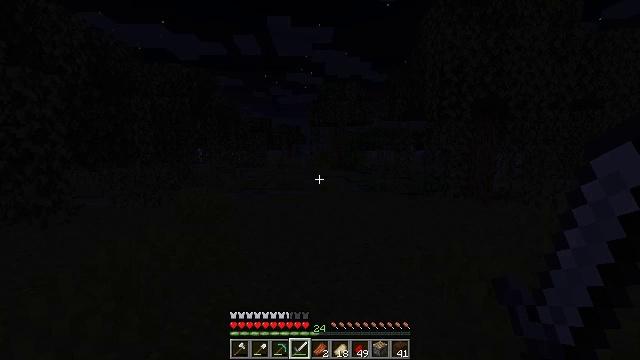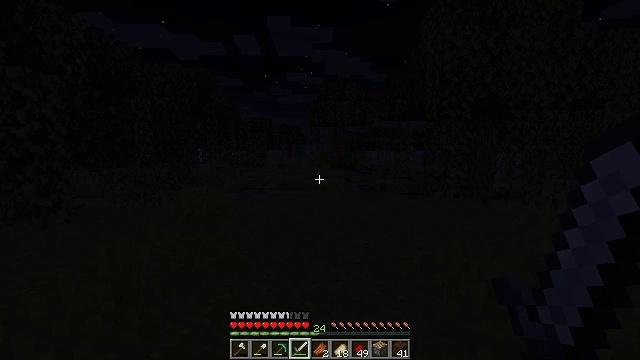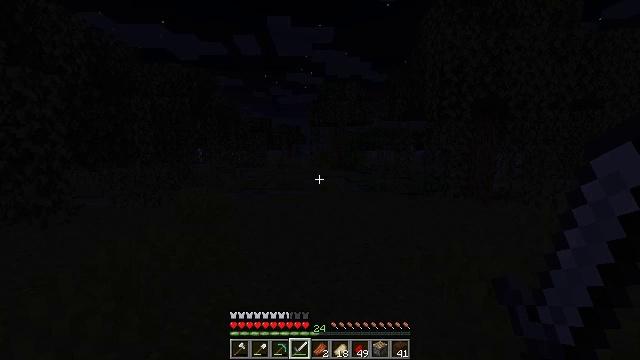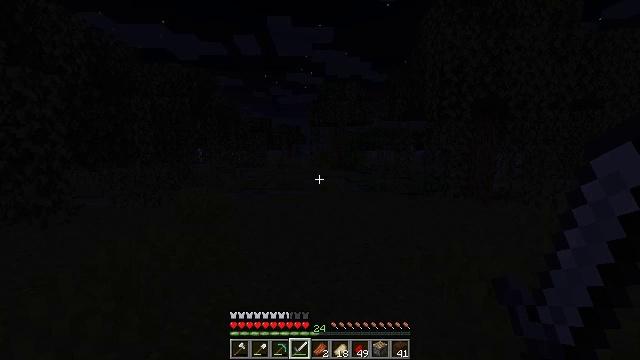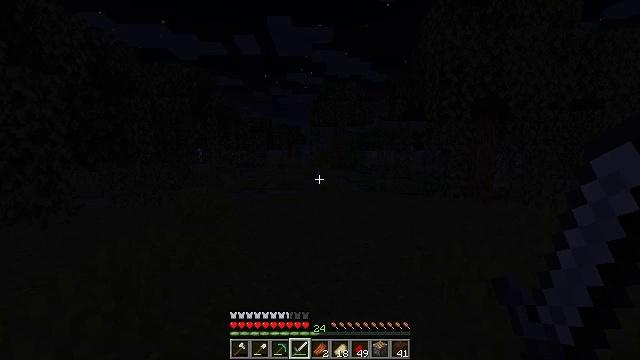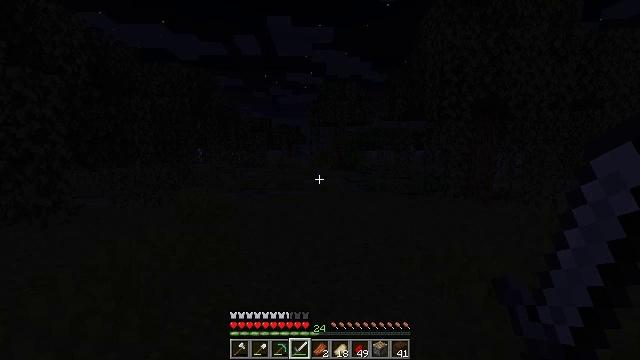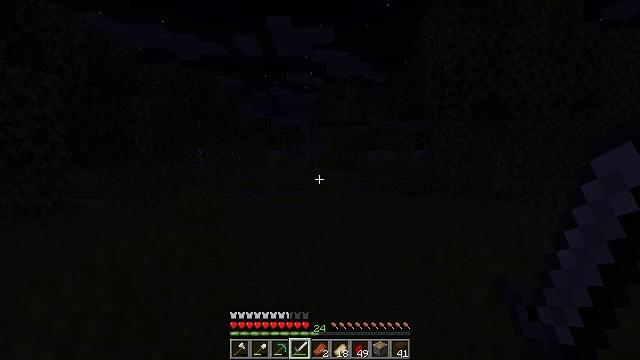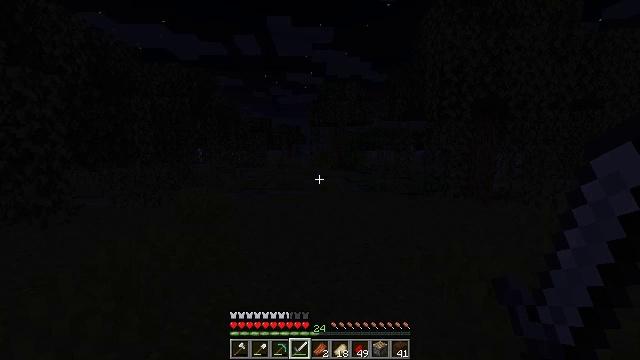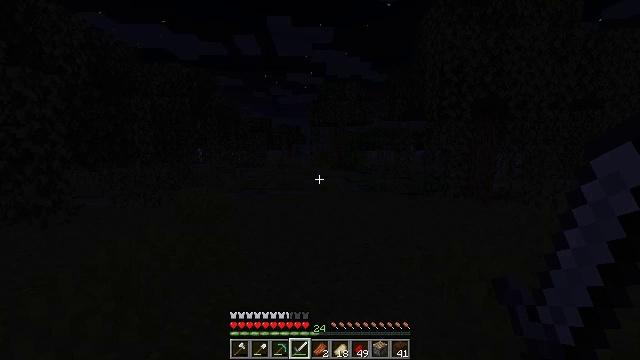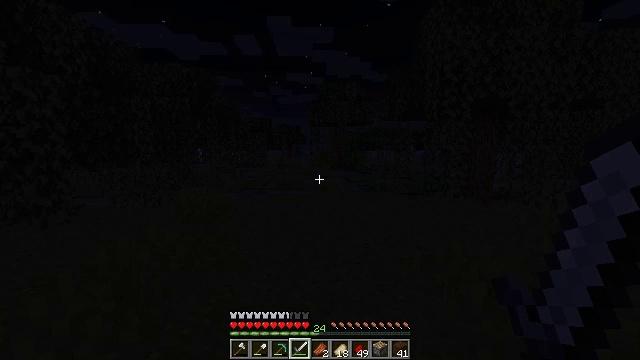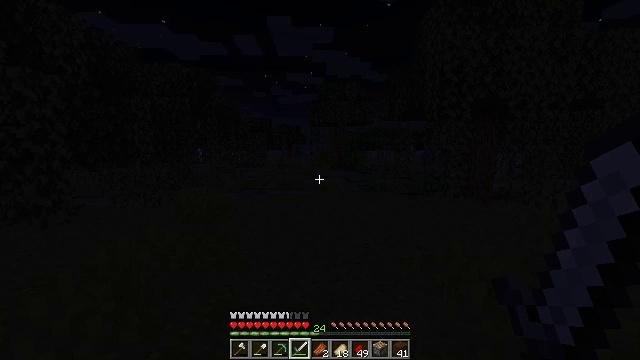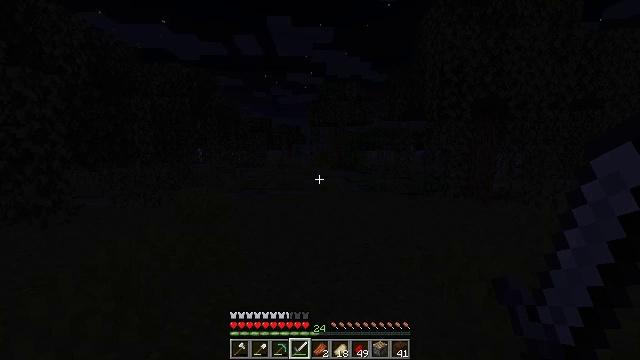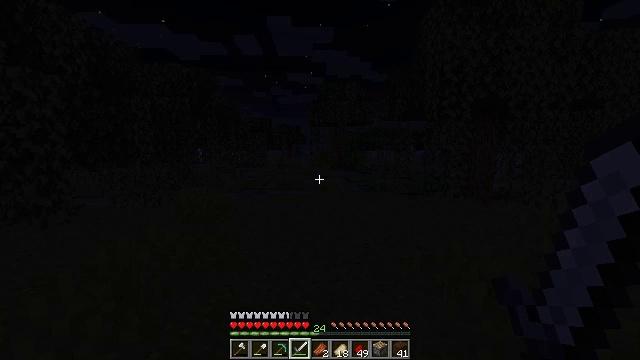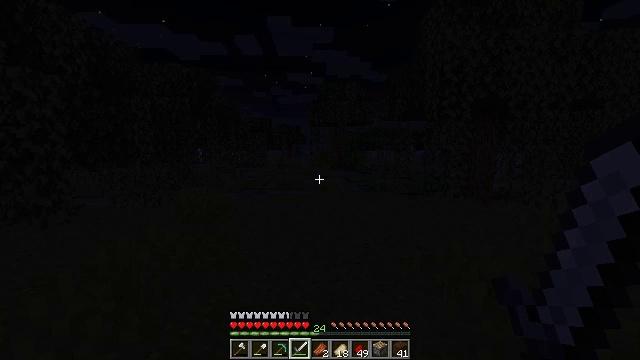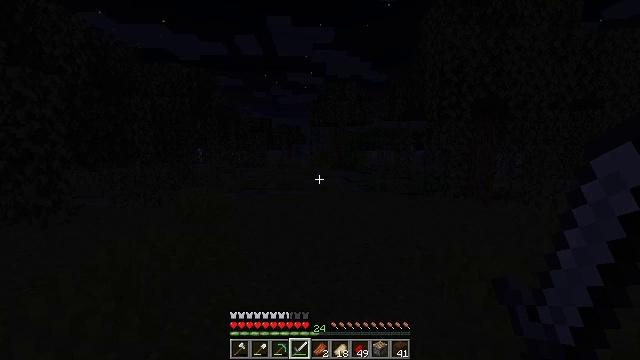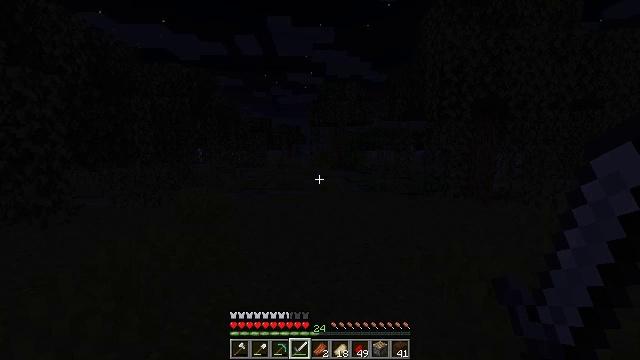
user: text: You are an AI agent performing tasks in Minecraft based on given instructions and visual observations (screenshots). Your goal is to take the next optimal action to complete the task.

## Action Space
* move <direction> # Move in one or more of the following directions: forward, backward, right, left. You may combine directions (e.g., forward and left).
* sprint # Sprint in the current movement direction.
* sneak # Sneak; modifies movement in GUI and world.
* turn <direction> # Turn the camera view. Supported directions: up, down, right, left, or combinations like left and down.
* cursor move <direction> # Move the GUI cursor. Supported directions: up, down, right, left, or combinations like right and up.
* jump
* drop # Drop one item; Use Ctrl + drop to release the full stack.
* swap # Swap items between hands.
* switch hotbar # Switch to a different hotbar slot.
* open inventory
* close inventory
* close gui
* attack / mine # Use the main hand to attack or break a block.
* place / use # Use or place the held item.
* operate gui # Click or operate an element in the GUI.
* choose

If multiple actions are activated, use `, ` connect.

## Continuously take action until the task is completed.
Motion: motion action
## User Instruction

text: Harvest vines off the surface.
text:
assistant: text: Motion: no_op
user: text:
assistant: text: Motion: no_op
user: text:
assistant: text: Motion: no_op
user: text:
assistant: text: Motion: no_op
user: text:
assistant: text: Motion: no_op
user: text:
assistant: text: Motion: no_op
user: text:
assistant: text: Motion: no_op
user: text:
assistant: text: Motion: no_op
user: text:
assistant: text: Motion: no_op
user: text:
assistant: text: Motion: no_op
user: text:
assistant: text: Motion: no_op
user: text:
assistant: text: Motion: no_op
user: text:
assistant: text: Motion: no_op
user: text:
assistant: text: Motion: no_op
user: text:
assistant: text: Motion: no_op
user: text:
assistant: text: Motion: no_op
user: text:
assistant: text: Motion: no_op
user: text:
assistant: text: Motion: no_op
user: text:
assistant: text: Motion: turn right
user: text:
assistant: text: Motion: turn right
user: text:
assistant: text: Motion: turn right
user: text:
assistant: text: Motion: turn right
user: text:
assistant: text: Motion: turn right
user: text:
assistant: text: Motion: no_op
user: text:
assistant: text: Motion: no_op
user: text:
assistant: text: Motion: no_op
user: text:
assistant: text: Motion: no_op
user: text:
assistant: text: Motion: no_op
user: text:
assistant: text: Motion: no_op
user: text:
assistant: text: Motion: no_op